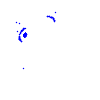
Particle: pion